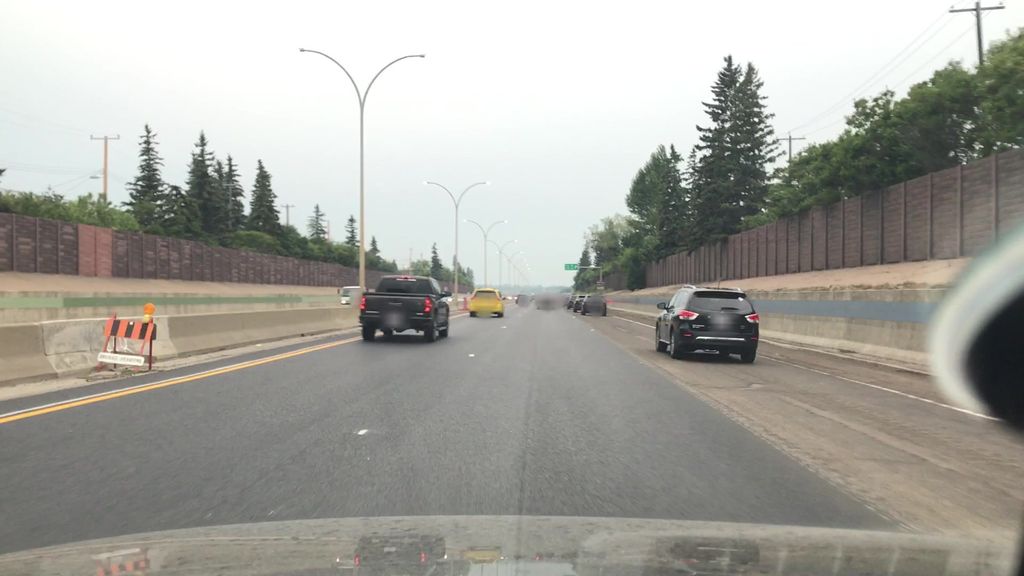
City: edmonton